Field crop: maize
Growth stage: 2
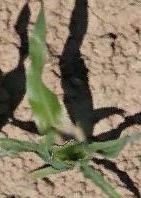
Species: maize